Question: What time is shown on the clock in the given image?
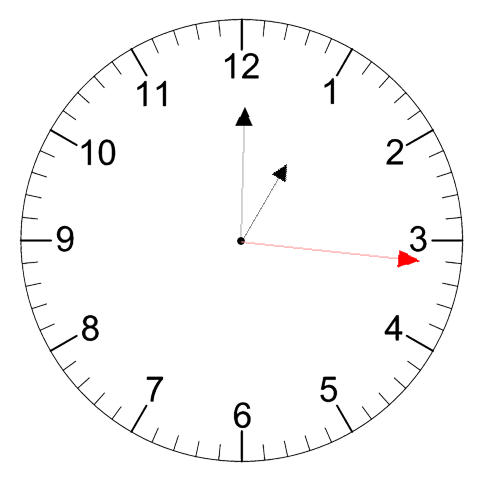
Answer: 01:00:16